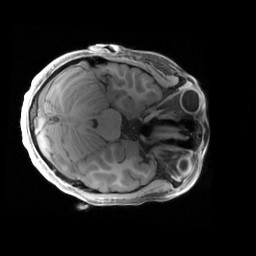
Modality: T1w
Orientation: axial